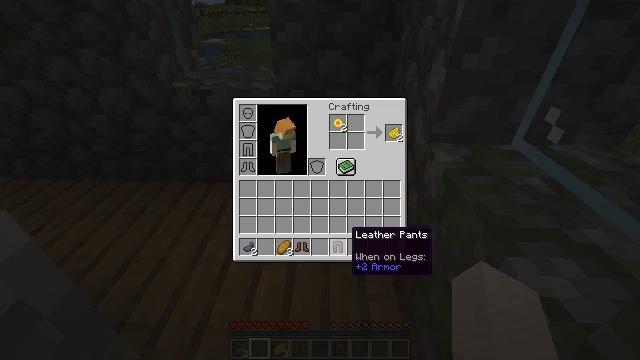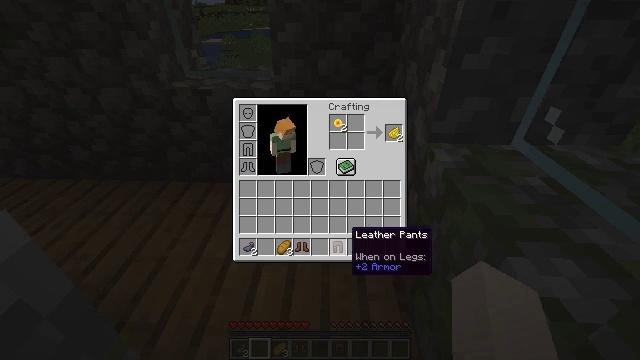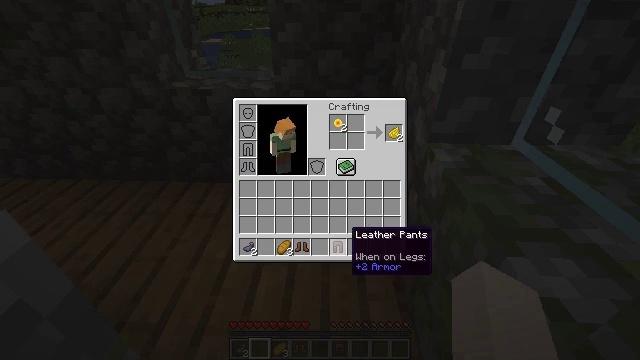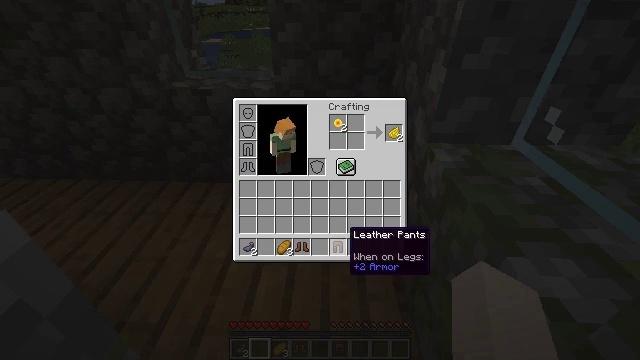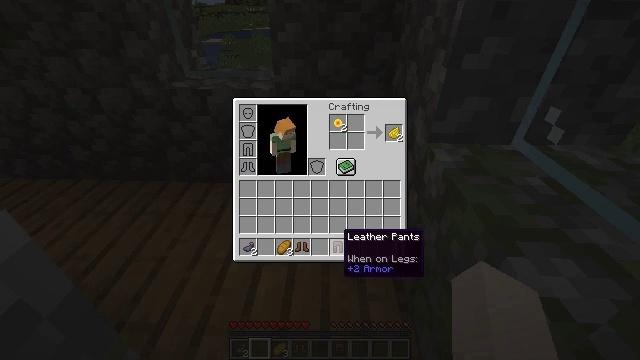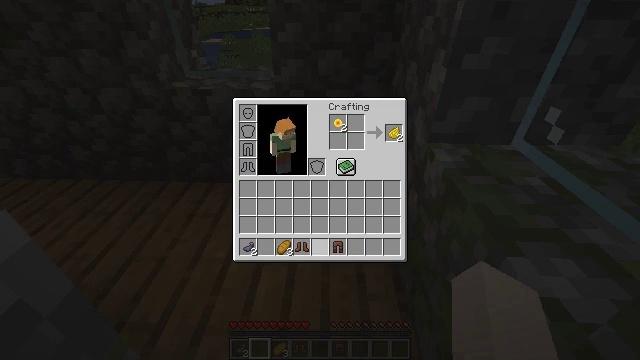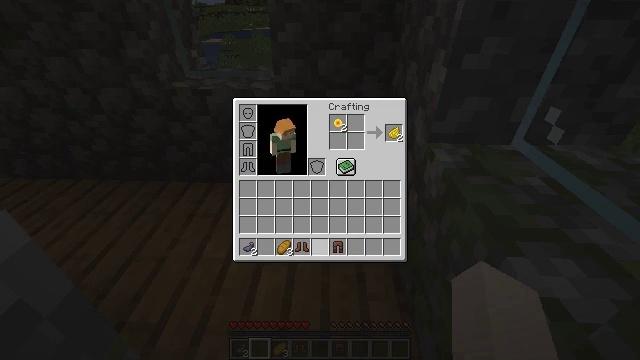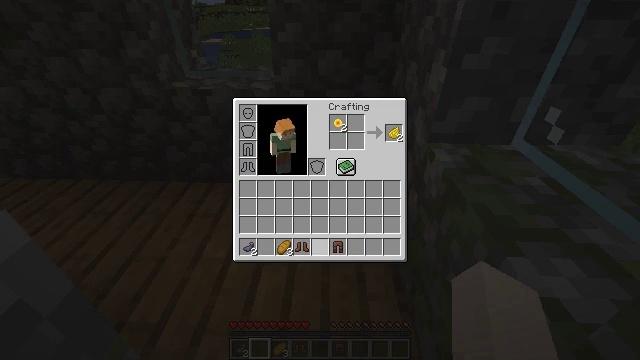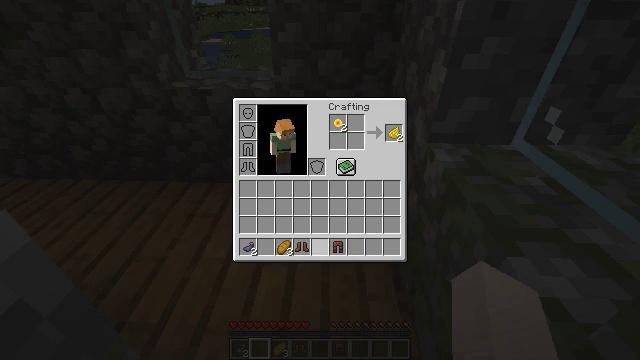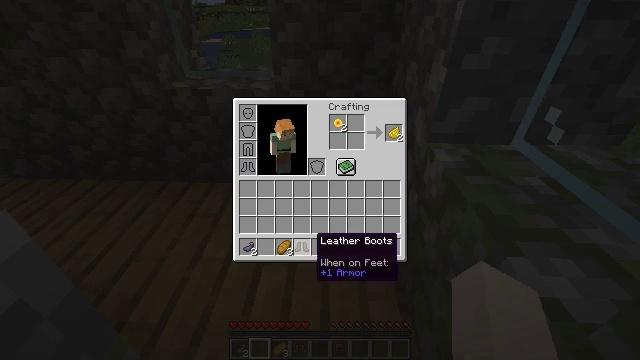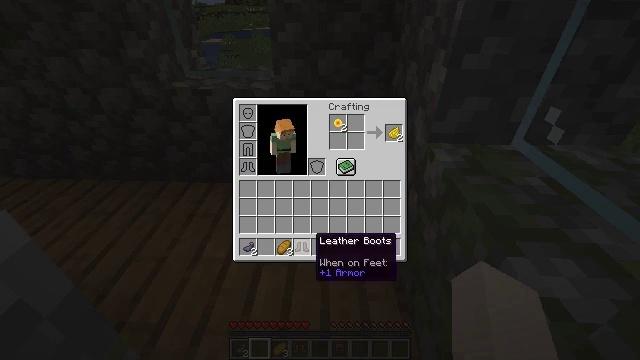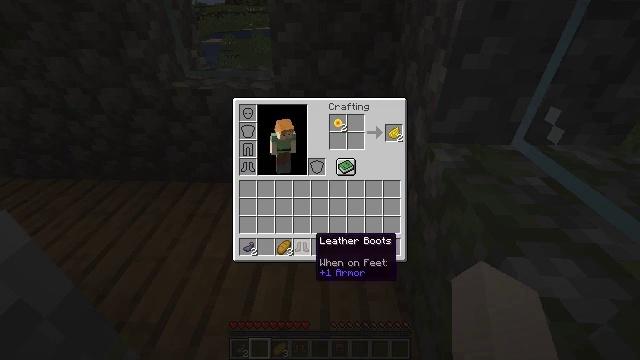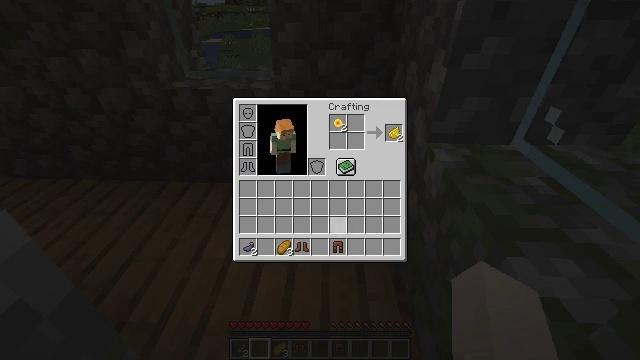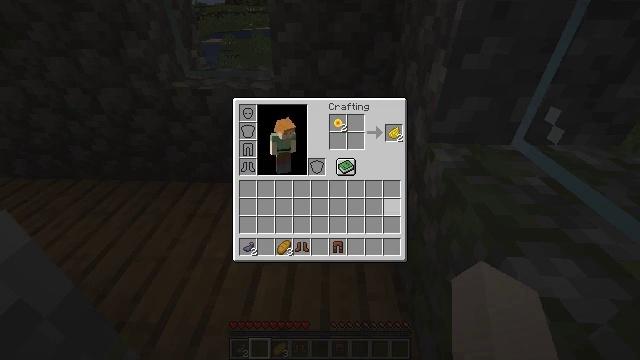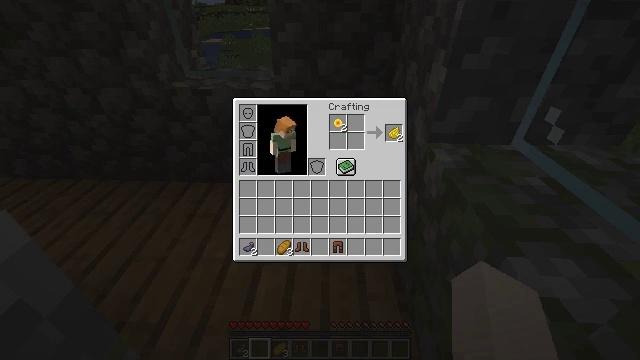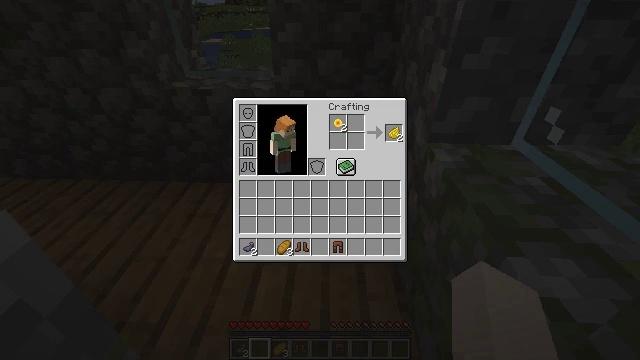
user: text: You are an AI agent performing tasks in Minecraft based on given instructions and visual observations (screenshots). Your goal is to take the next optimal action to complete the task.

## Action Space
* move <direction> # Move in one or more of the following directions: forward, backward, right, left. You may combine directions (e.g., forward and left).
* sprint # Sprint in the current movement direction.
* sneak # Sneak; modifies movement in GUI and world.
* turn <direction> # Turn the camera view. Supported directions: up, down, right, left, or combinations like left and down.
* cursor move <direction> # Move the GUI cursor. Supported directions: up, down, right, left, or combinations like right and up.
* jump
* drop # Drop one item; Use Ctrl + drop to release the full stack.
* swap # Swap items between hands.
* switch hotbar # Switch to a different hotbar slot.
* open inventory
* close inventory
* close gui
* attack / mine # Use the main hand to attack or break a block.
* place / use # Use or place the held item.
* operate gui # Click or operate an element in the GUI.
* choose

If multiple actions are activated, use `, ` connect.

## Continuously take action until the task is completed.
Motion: motion action
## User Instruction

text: Obtain yellow dye by crafting.
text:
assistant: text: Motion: no_op
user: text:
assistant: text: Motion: no_op
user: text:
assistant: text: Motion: no_op
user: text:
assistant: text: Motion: no_op
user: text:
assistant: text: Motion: turn left
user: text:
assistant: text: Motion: no_op
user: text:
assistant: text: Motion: no_op
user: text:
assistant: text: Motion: no_op
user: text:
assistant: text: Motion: no_op
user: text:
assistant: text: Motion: no_op
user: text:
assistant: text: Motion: no_op
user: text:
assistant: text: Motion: turn right and up
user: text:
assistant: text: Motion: turn right and up
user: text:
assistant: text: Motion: turn right and up
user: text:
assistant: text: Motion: no_op
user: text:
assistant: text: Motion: turn up
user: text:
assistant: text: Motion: turn up
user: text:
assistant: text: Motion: turn up
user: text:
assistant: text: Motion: no_op
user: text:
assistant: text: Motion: no_op
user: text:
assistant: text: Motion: no_op
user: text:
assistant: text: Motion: no_op
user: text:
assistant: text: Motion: attack / mine
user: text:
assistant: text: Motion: attack / mine
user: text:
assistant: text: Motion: attack / mine
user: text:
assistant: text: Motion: no_op
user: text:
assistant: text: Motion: no_op
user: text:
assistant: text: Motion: no_op
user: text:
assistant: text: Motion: no_op
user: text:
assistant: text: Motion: turn left